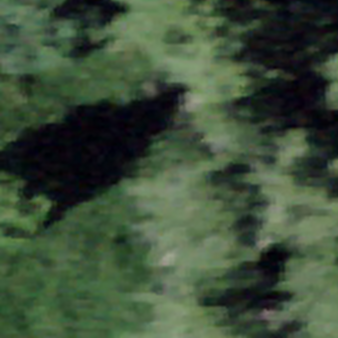
Label: other